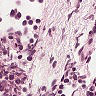
Metastatic tissue present: no